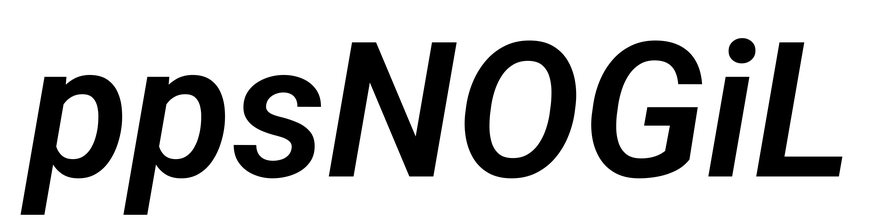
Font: Roboto-Italic_SemiBold_Italic